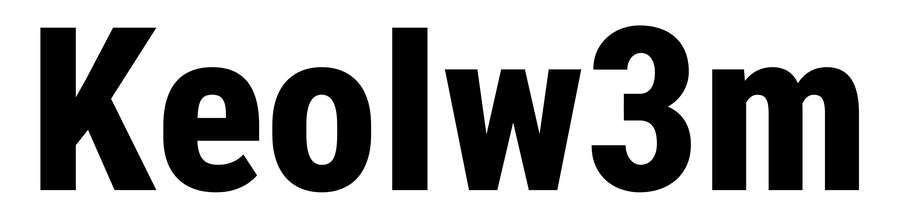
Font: Roboto_Condensed_ExtraBold